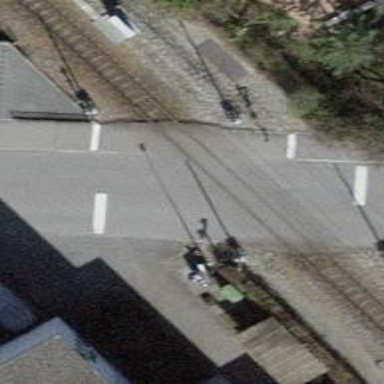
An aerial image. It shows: Level crossing with full barriers and lights.